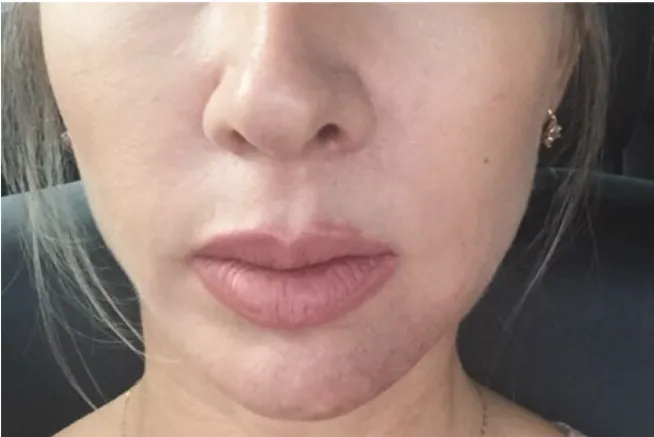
5 January 2019. Result after the 5th session in the hyperbaric chamber. Patient was discharged from treatment because full reperfusion of the affected area had been achieved.
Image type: medical_photograph (skin_photograph)